Question: I am sending Sms from emulator control to emulator.. but it shows time in some different format. Can Anyone Help me understand that code or format. Here is the pic

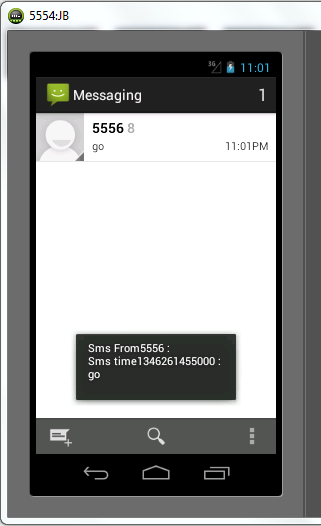
Answer: Its probably using the <URL> function for accessing the time, what returns the current time in milliseconds. If you want your date formatted, then use:
'''
long time = System.currentTimeMillis();
String timeString = new Date(time).toLocaleString();
'''
Or if you just need the time part from it, like in the example you have shown, then:
'''
SimpleDateFormat formater = new SimpleDateFormat("h:mm a");
String timeString = formater.format(new Date(time)); //time is the current time as a long value;
'''
---
## As for how the date is stored:
System.currentTimeMillis()
> Returns the difference, measured in milliseconds, between the current
time and midnight, January 1, 1970 UTC.
This means, that the long number you get, is the passed milliseconds since January 1, 1970.
From this value its pretty easy to count the current year, month day, etc...
As you can see in my previous example, you can conver this long value to a Date object, by passing it to the Date() constructor, and you can convert a Date object to a long value using:
'''
long time = dateObject.getTime();
'''
I hope this helps!